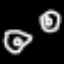
Label: donut